Aerial crown-view tile of a tropical tree (Barro Colorado Island, Panama), acquired 20240813:
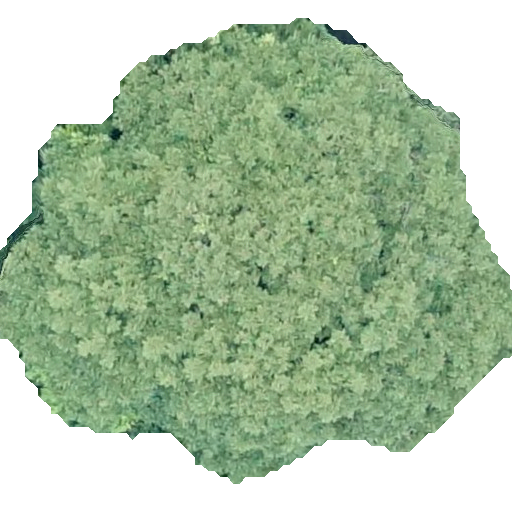
Species: Dipteryx oleifera
GBIF accepted scientific name: Dipteryx oleifera
Crown area: 259.146 m²